【题型】填空题　【知识点】解析几何　【难度】medium
设双曲线 $\Gamma$ 的两个焦点为 $F_1$、$F_2$，以 $\Gamma$ 的实轴为直径的圆记作圆 $C_1$，过 $F_1$ 作圆 $C_1$ 的切线 $l$，$l$ 分别交 $\Gamma$ 的两支于点 $M$、$N$，若 $\cos\angle F_1NF_2 = \frac{5}{13}$，则 $\Gamma$ 的离心率为\underline{\quad\quad\quad}。

\vspace{1em}
【解答】
【答案】$\boldsymbol{\frac{\sqrt{34}}{3}}$

【详解】由题知，$M$、$N$ 两点位于双曲线的两支，且 $\cos\angle F_1NF_2 = \frac{5}{13}$，

$\therefore \sin\angle F_1NF_2 = \frac{12}{13}$，且点 $N$ 位于双曲线的右支，如图所示，

在 $\triangle F_1NF_2$ 中，由正弦定理得
\[
\frac{|NF_2|}{\sin\angle NF_1F_2} = \frac{|F_1F_2|}{\sin\angle F_1NF_2},
\]

$\therefore |NF_2| = \frac{|F_1F_2| \cdot \sin\angle NF_1F_2}{\sin\angle F_1NF_2} = \frac{2c \cdot \frac{a}{c}}{\frac{12}{13}} = \frac{13}{6}a$，

$\because |NF_1| - |NF_2| = 2a$，

$\therefore |NF_1| = \frac{25}{6}a$，

在 $\triangle F_1NF_2$ 中，$|F_1F_2|^2 = |NF_1|^2 + |NF_2|^2 - 2|NF_1| \cdot |NF_2| \cdot \cos\angle F_1NF_2$，

即 $4c^2 = \left(\frac{25}{6}a\right)^2 + \left(\frac{13}{6}a\right)^2 - 2\left(\frac{25}{6}a\right) \cdot \left(\frac{13}{6}a\right) \cdot \frac{5}{13}$，

化简得 $9c^2 = 34a^2$，即 $e = \frac{c}{a} = \frac{\sqrt{34}}{3}$。

故答案为：$\frac{\sqrt{34}}{3}$。

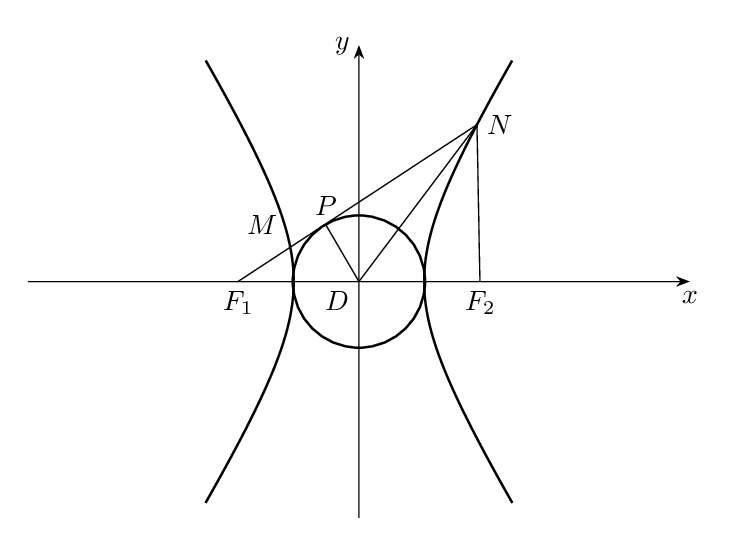